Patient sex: F
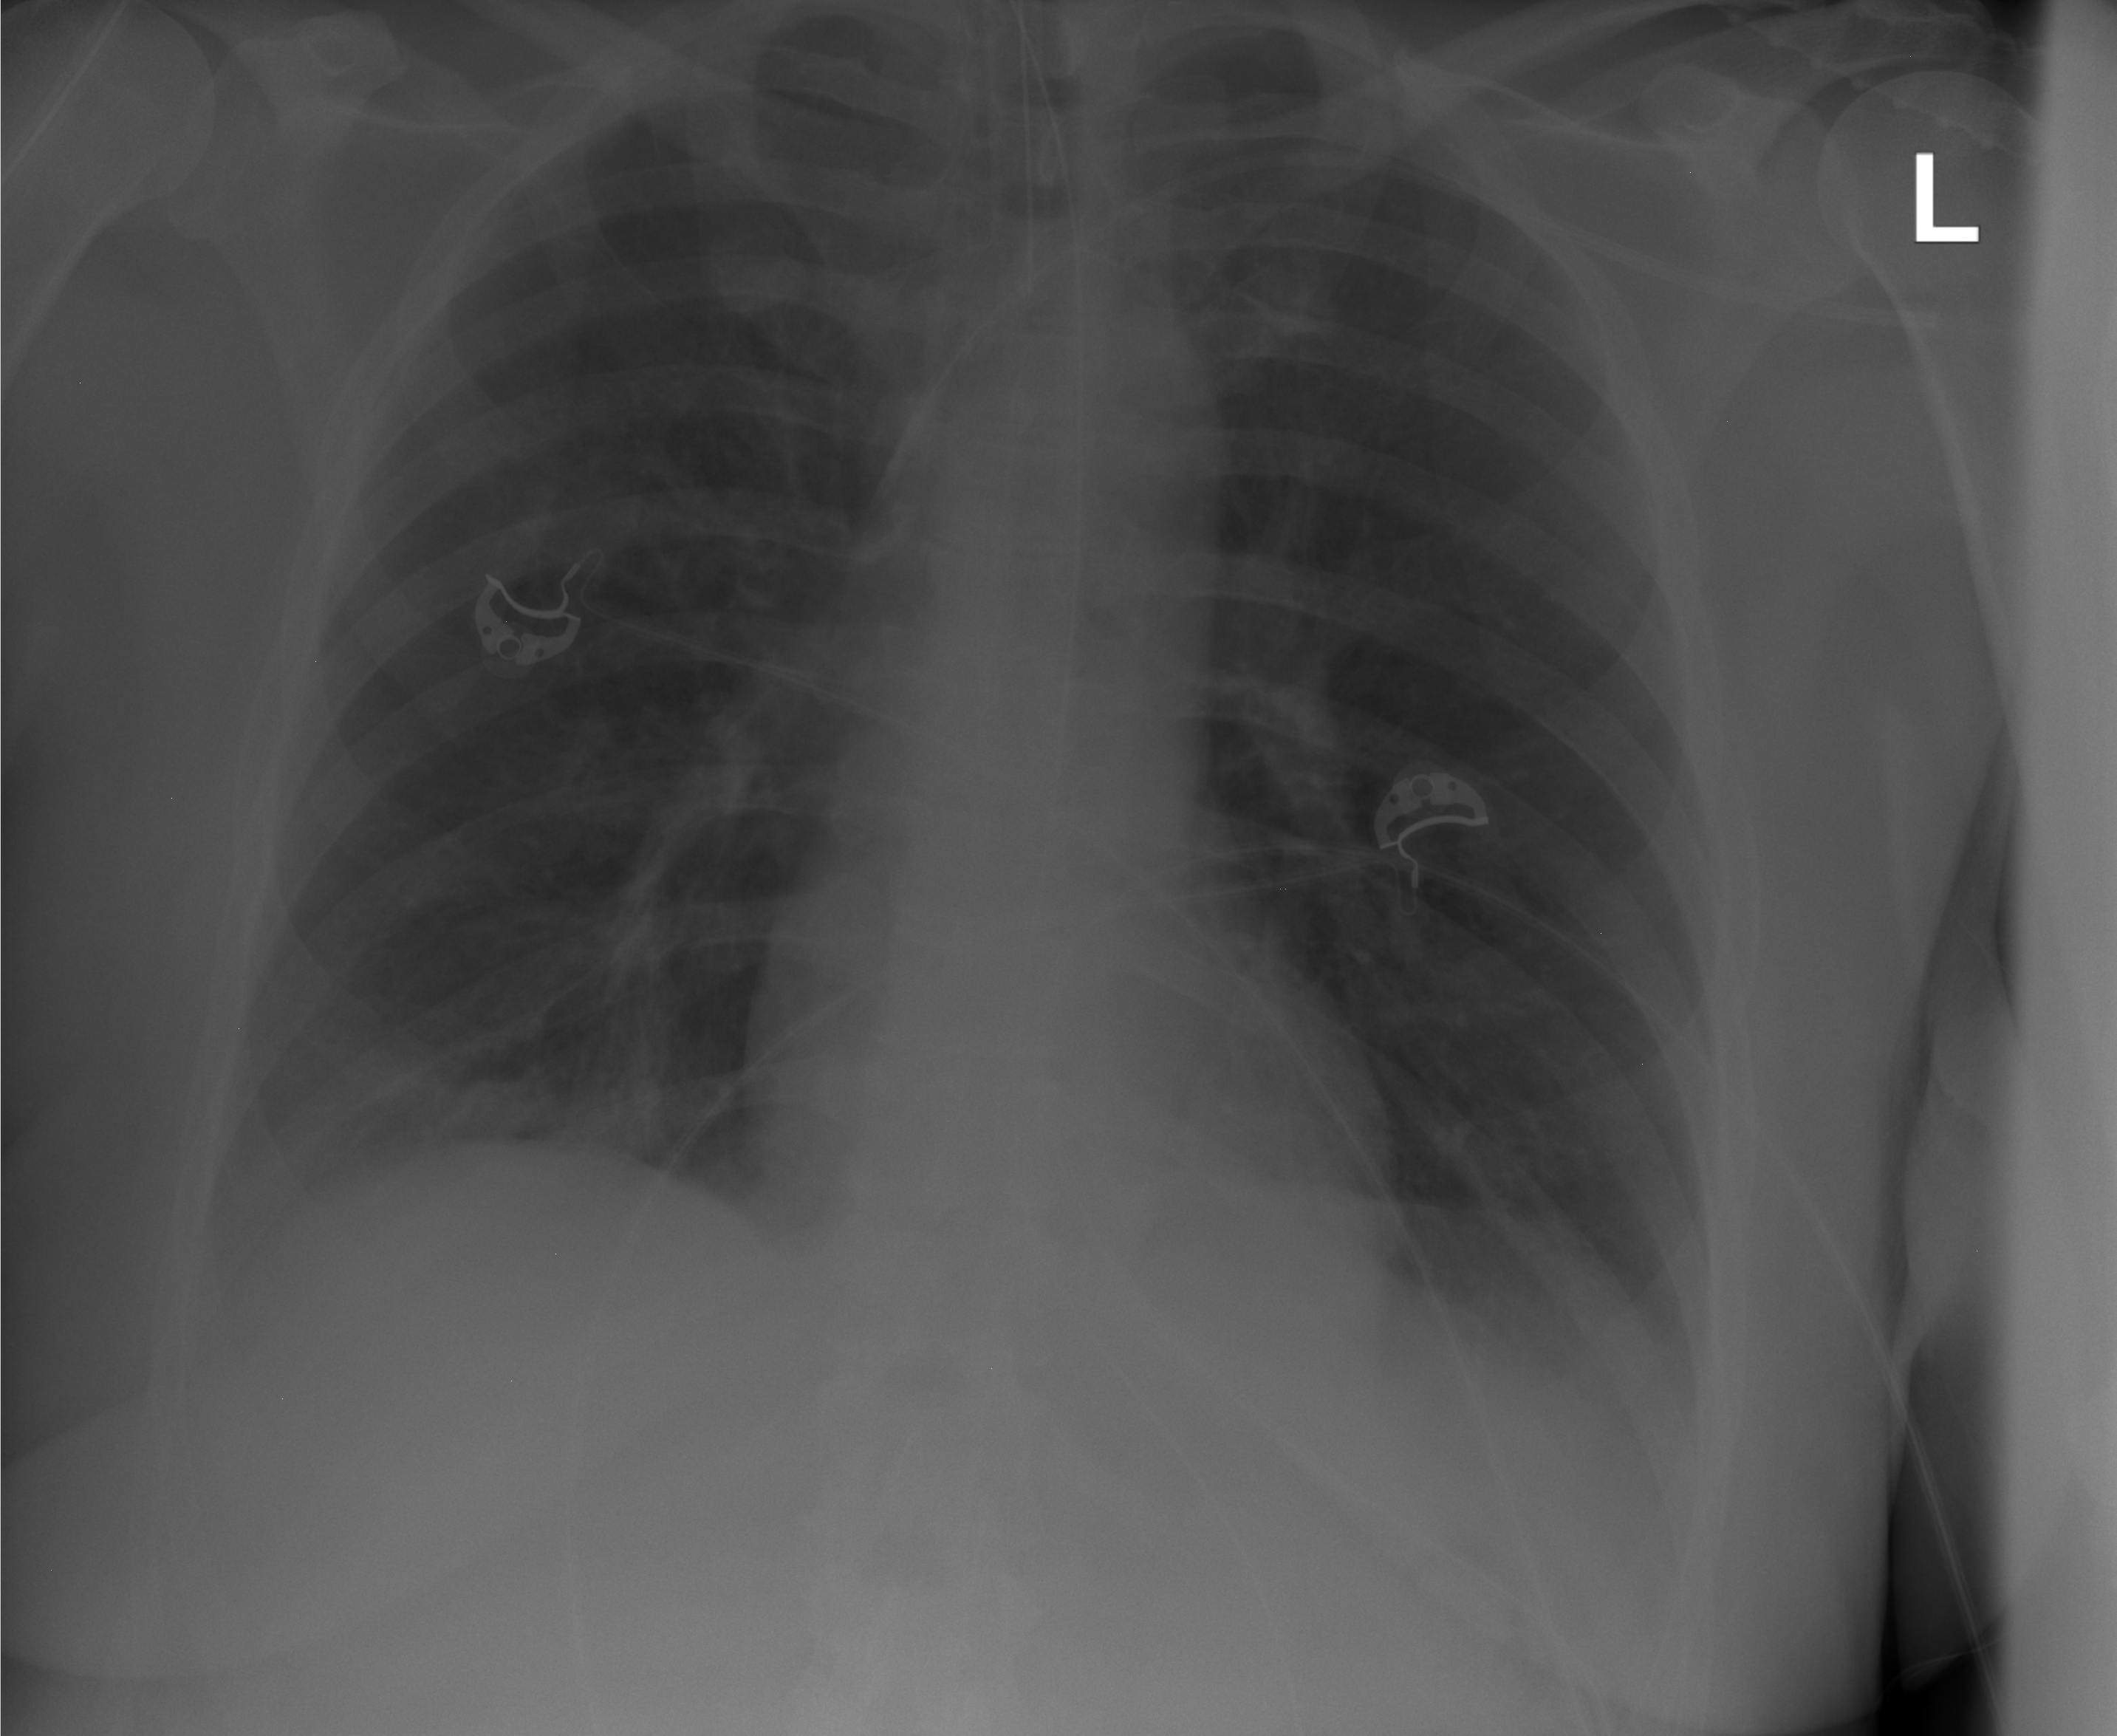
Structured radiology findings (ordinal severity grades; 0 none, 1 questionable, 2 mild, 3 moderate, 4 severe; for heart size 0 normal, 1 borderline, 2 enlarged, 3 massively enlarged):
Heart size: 0
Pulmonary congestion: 0
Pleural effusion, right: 2
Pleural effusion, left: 1
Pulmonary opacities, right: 2
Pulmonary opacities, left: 1
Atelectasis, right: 2
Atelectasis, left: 2